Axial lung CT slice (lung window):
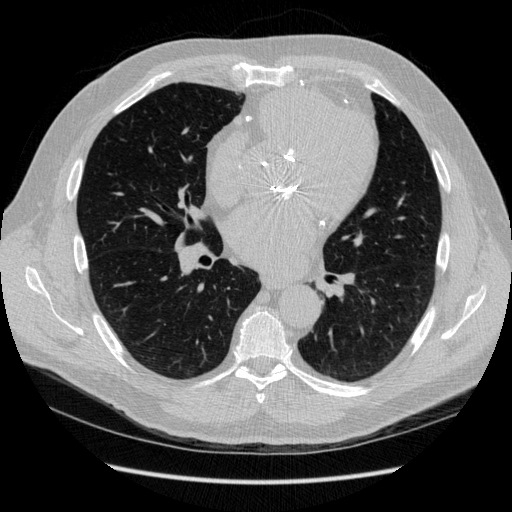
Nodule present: no